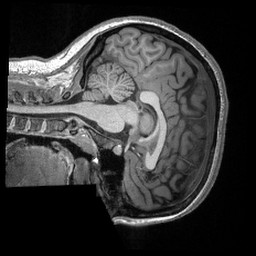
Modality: T1w
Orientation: sagittal
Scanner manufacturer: siemens
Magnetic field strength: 3 T
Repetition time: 2.3 s
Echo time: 0.00308 s